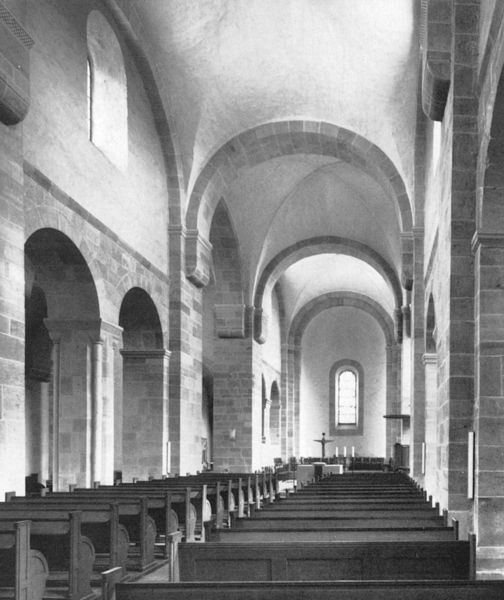
Titel: Lippoldsberg, ehem. Benediktinerinnen - Klosterkirche St. Maria und St. Georg
Standort: Lippoldsberg (EU - D - H)
Schlagwörter: fenster, pfeiler, säulen, kirche, innen, rundbogen, einfach, gewölbe, kreuz, schlicht, schwarzweiß, altar, arkaden, bänke, langhaus, kapitell, gemäuer, kirchenbank, kirchenbänke, mittelschiff, obergarden, apsis, rundbögen, romanik, chor, basilika, lisenen, romanisch, vierung, pfeilder, tearchitektur, peiler